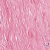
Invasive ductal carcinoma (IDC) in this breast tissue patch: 0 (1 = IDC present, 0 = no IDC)